Aerial crown-view tile of a tropical tree (Barro Colorado Island, Panama), acquired 20241112:
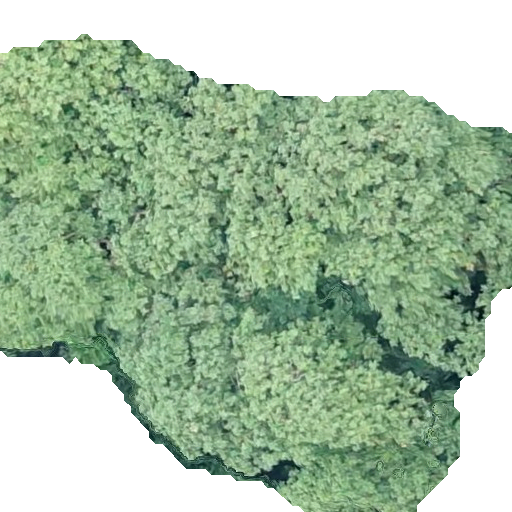
Species: Hieronyma alchorneoides
GBIF accepted scientific name: Hieronyma alchorneoides
Crown area: 334.812 m²